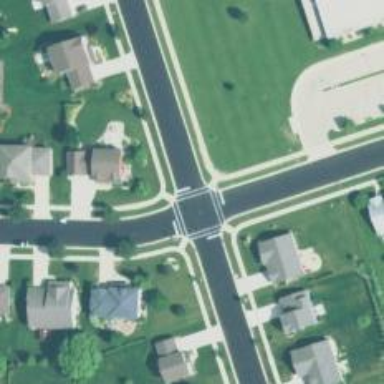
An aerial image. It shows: Footway crossing.